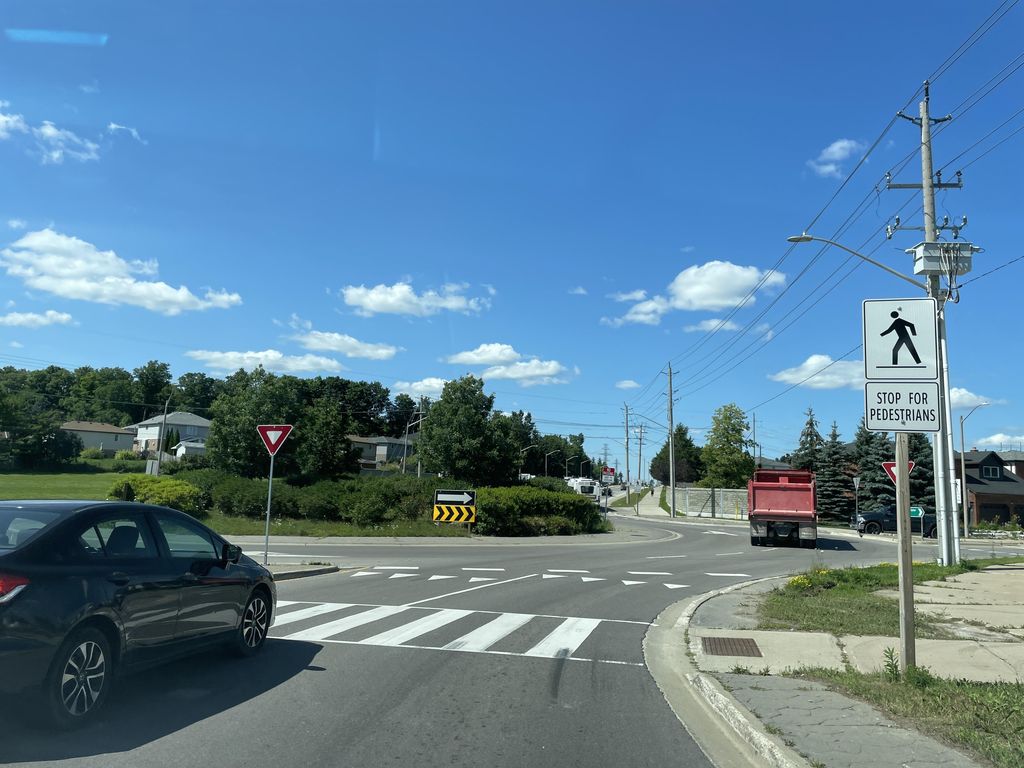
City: kitchener-waterloo